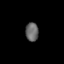
Tissue: prostate
Cell type: T cells
Senescence score: 0.3466
Nuclear area (px): 238
Mean DAPI intensity: 102.248